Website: lowes
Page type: customer-info-address
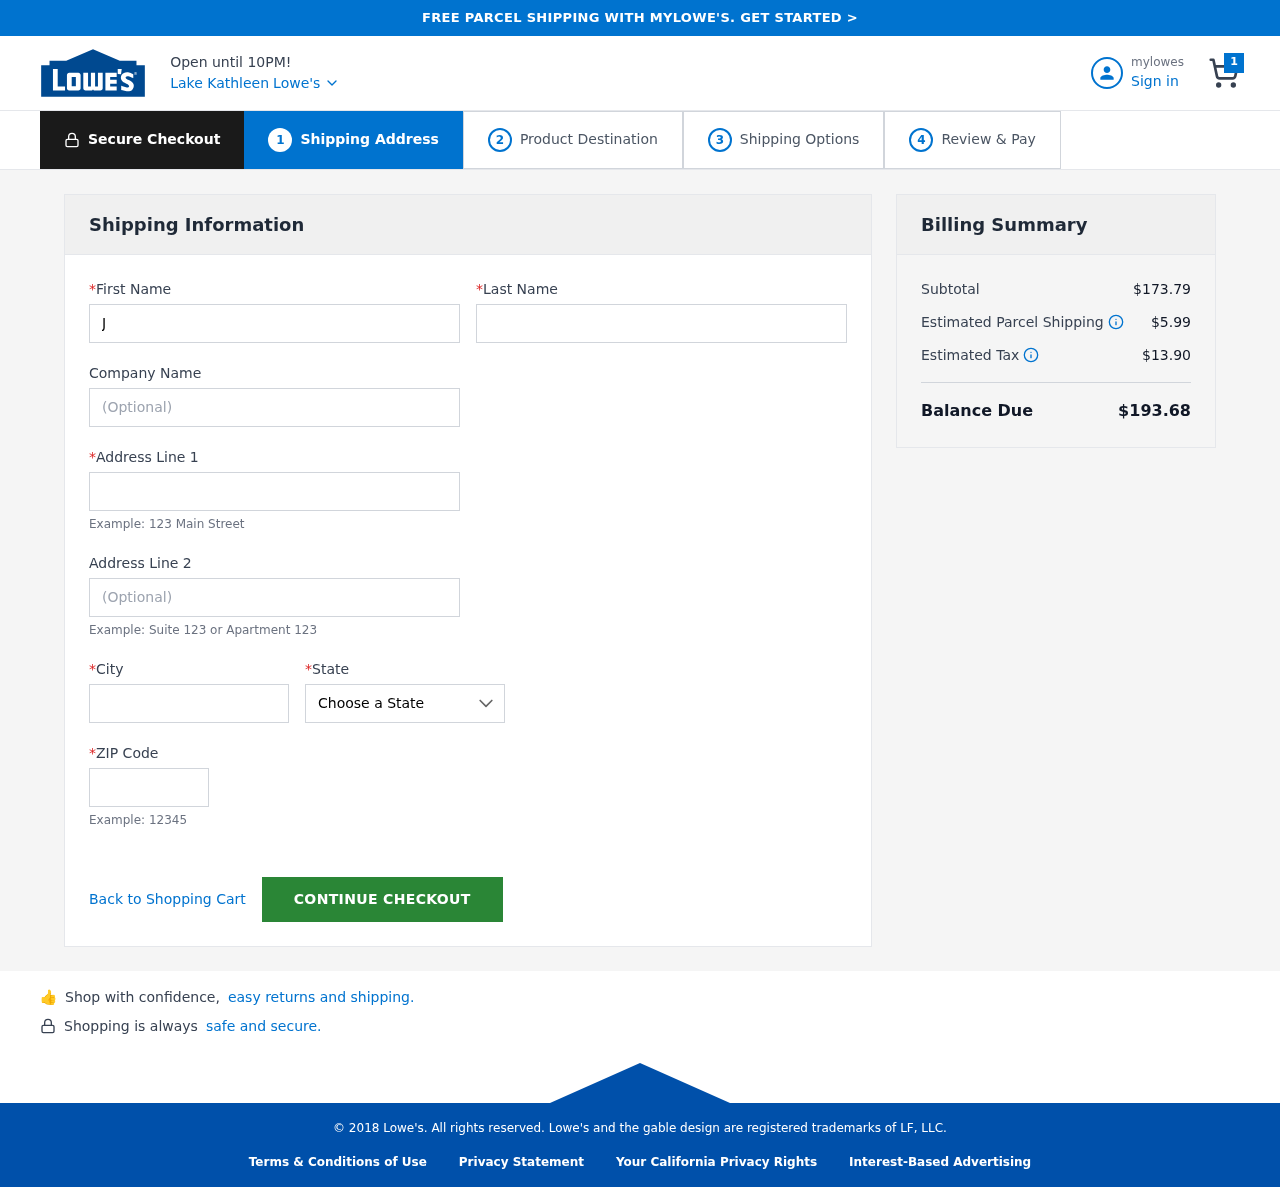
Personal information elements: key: PII_CITY
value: Lake Kathleen
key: PII_COMPANY
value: Hamilton Group
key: PII_FIRSTNAME
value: Julie
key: PII_LASTNAME
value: Evans
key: PII_POSTCODE
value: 03466
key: PII_STATE
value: Michigan
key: PII_STREET
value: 664 Christine Glens
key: PII_STREET2
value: Suite 682
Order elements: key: ORDER_NUM_ITEMS
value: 1
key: ORDER_SUBTOTAL
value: $173.79
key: ORDER_SHIPPING_COST
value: $5.99
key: ORDER_TAX
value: $13.90
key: ORDER_TOTAL
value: $193.68